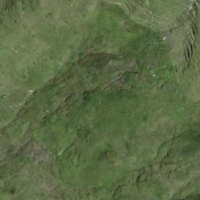
EUNIS habitat code: 26
Species observed at this site:
Larix decidua